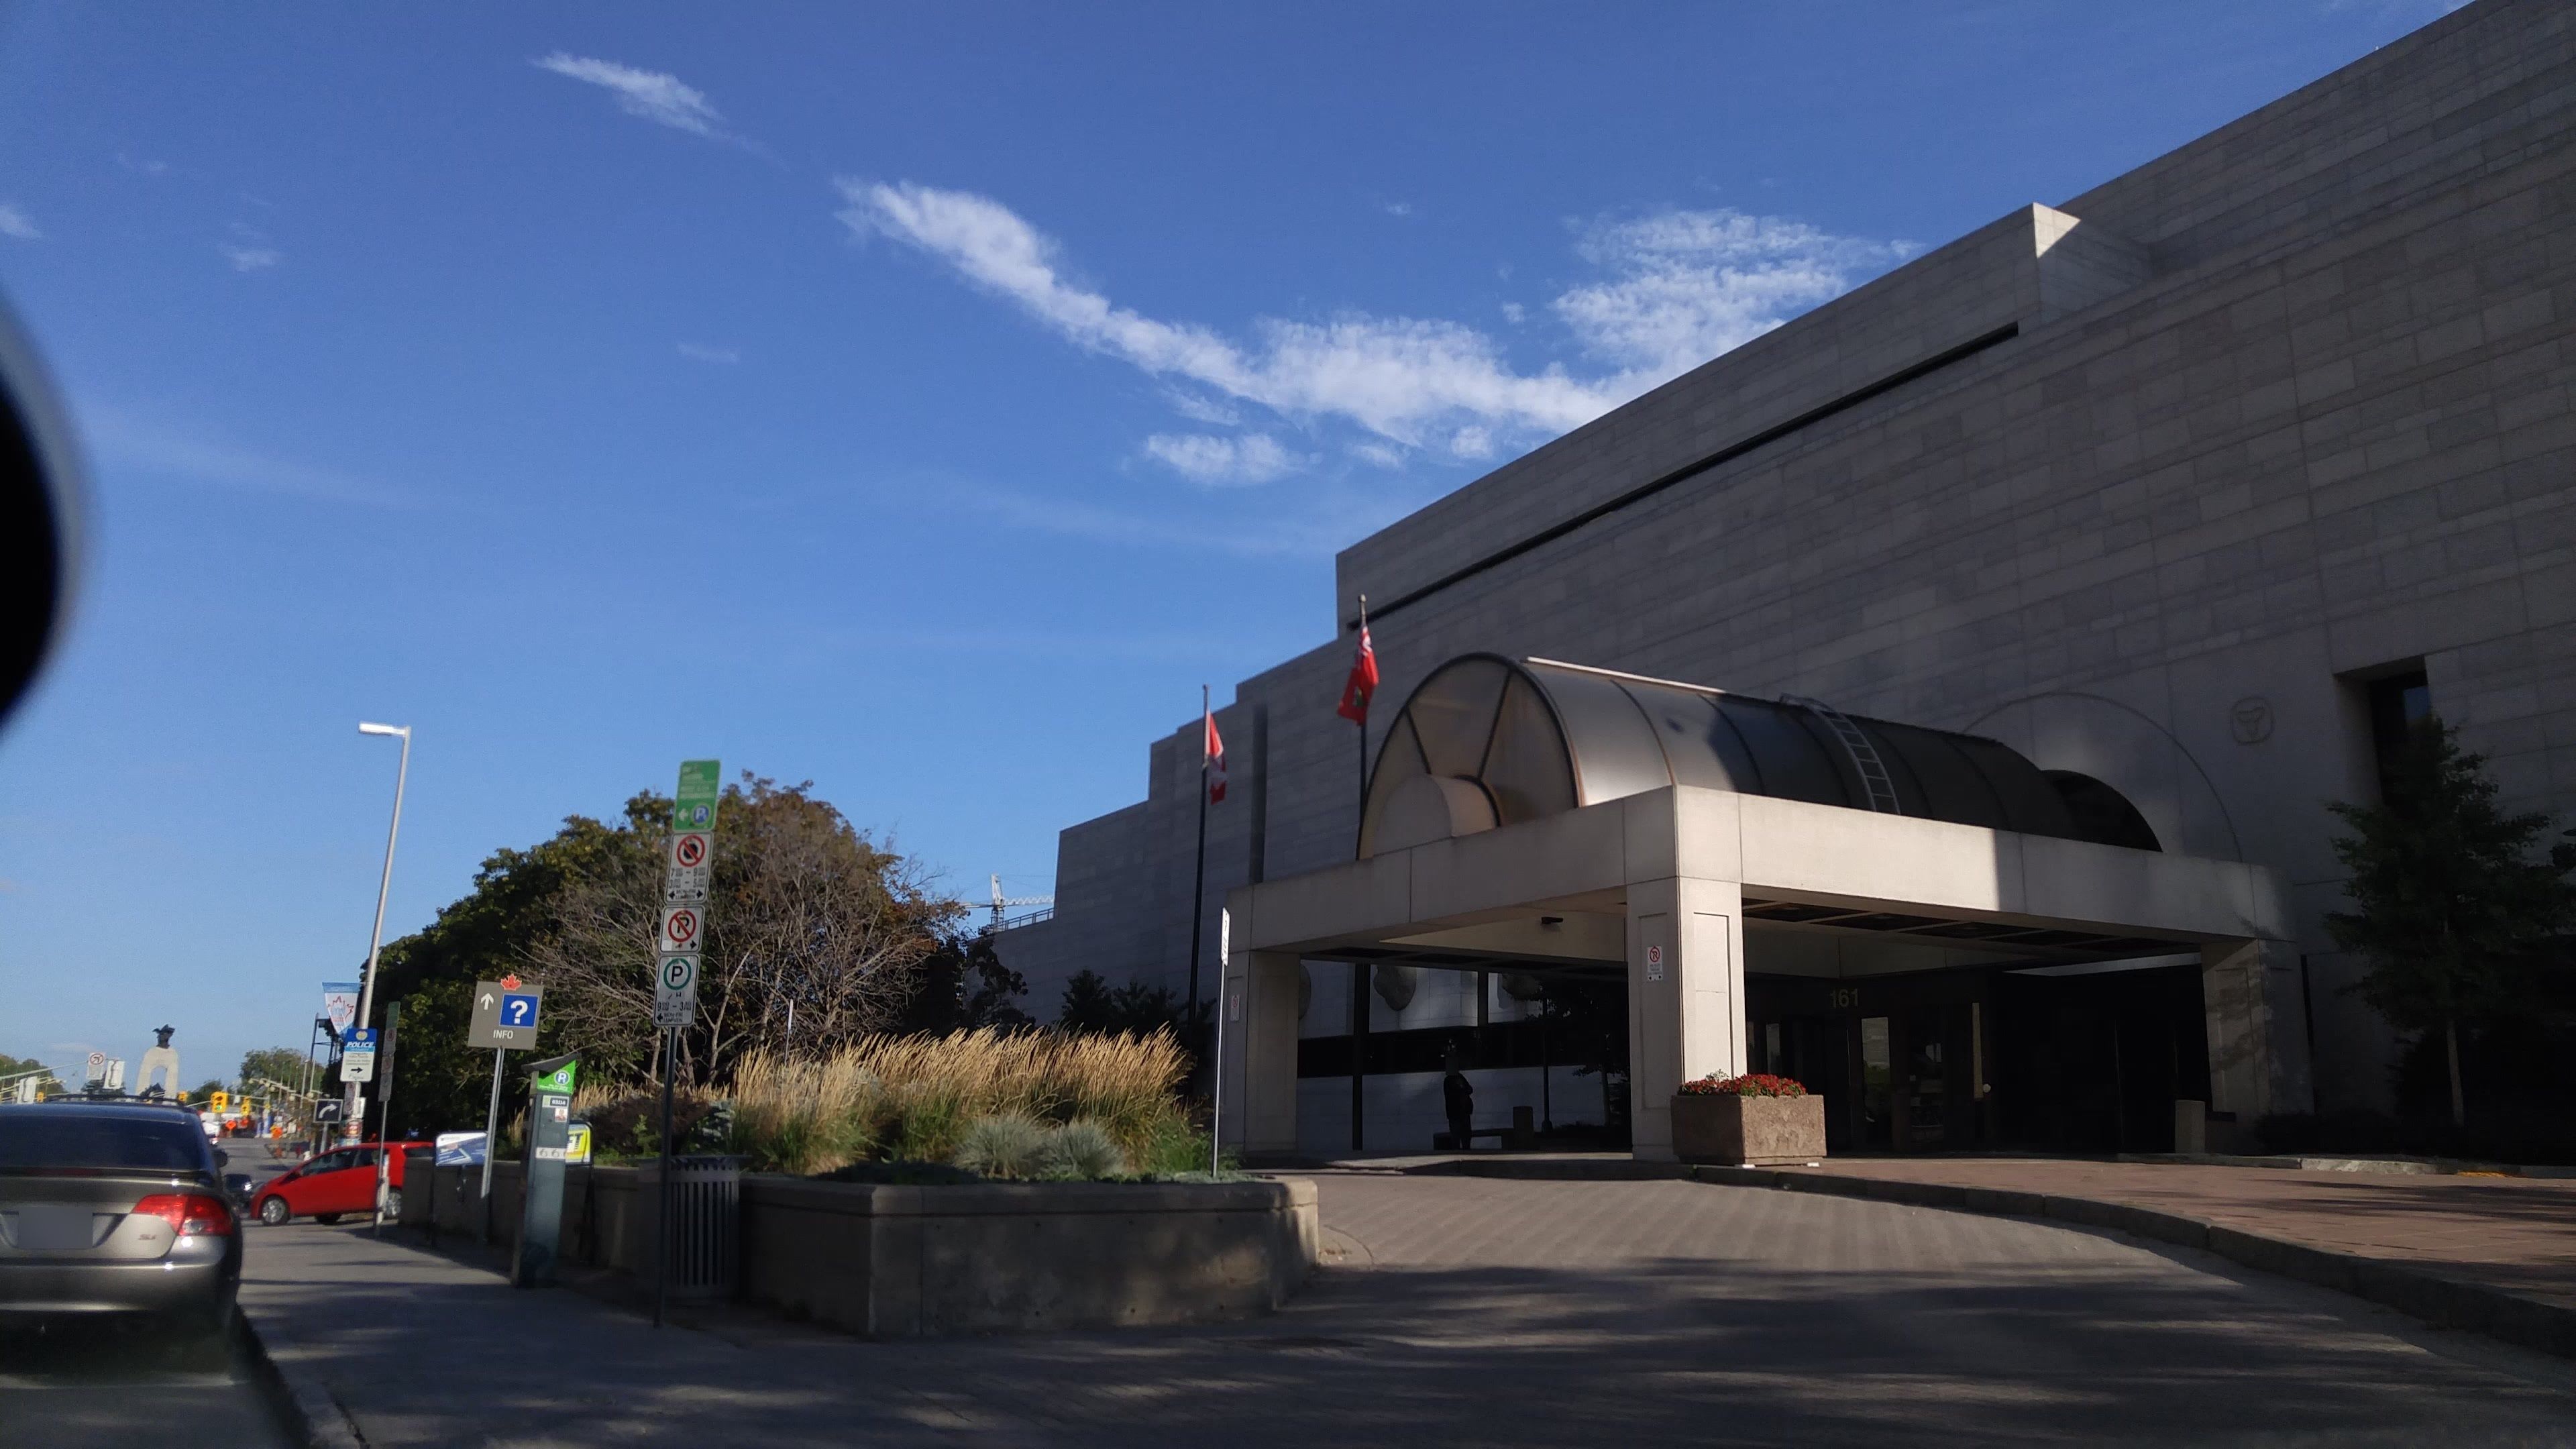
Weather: clear
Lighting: day
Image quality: good
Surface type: walking surface
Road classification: secondary
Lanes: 2
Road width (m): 1.5
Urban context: urban centre
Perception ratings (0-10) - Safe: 2.37, Lively: 5.09, Beautiful: 3.21, Boring: 3.24, Depressing: 2.76, Wealthy: 7.02